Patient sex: F
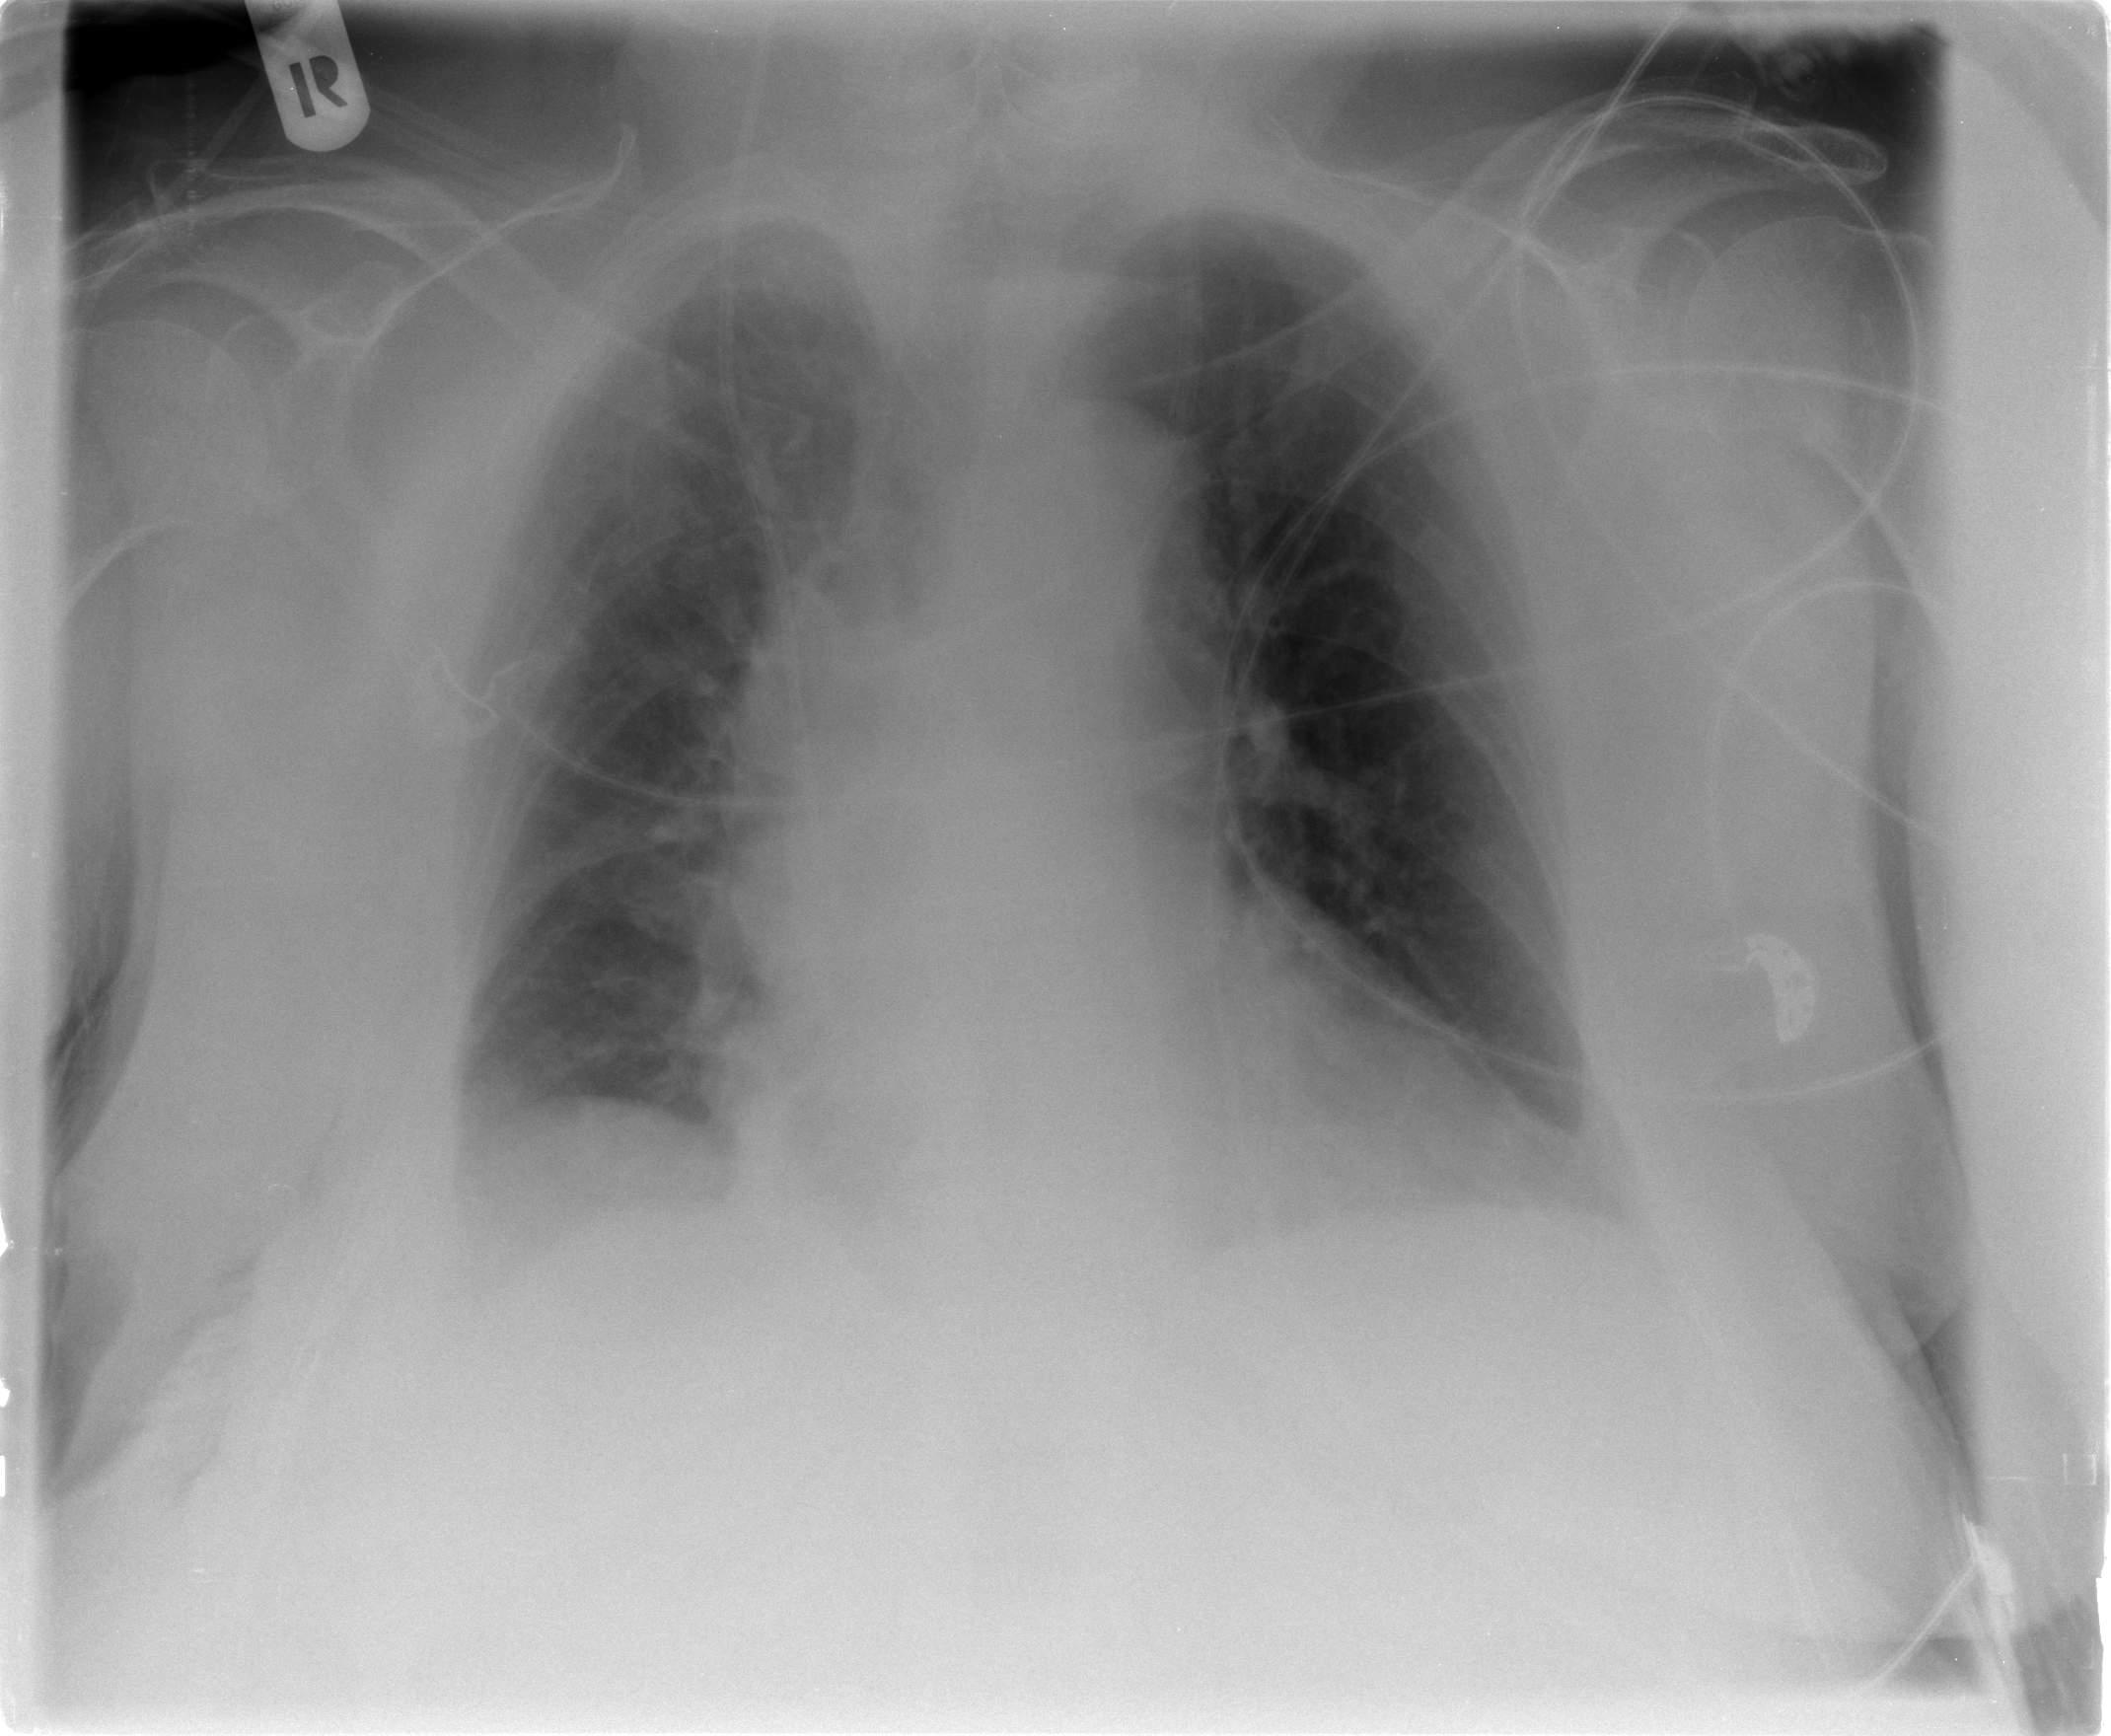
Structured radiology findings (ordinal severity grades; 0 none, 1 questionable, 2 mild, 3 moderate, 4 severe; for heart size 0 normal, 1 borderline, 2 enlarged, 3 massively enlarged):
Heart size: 2
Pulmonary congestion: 0
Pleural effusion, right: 2
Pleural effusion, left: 2
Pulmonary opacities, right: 0
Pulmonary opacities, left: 0
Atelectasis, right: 2
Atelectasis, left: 2